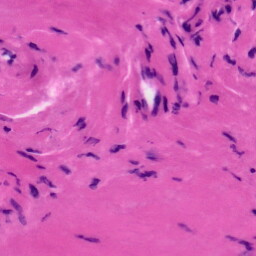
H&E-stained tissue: Tonsil